Question: Application built with VS 2015, C#, Winforms, using the DateTimePicker Windows control, text is garbled after updating machines to the Windows Creators Update.

Has anyone else come across this or is there any suggested work around ?
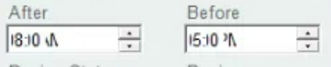
Answer: The June cumulative update for Windows 10 (KB <PHONE>) includes an updated COMCTL32.DLL that contains a fix for this issue. The file version should be 5.82.15063.413 after the update is installed.
<URL>